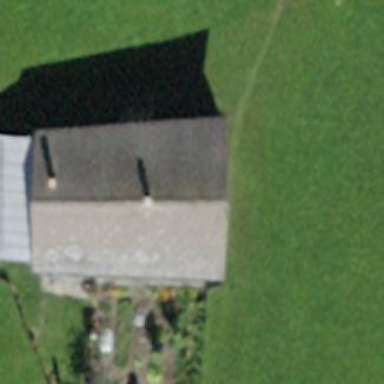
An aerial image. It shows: Building with tiled roof.